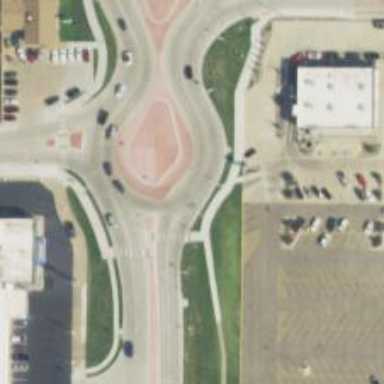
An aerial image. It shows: Primary highway intersecting roundabout.